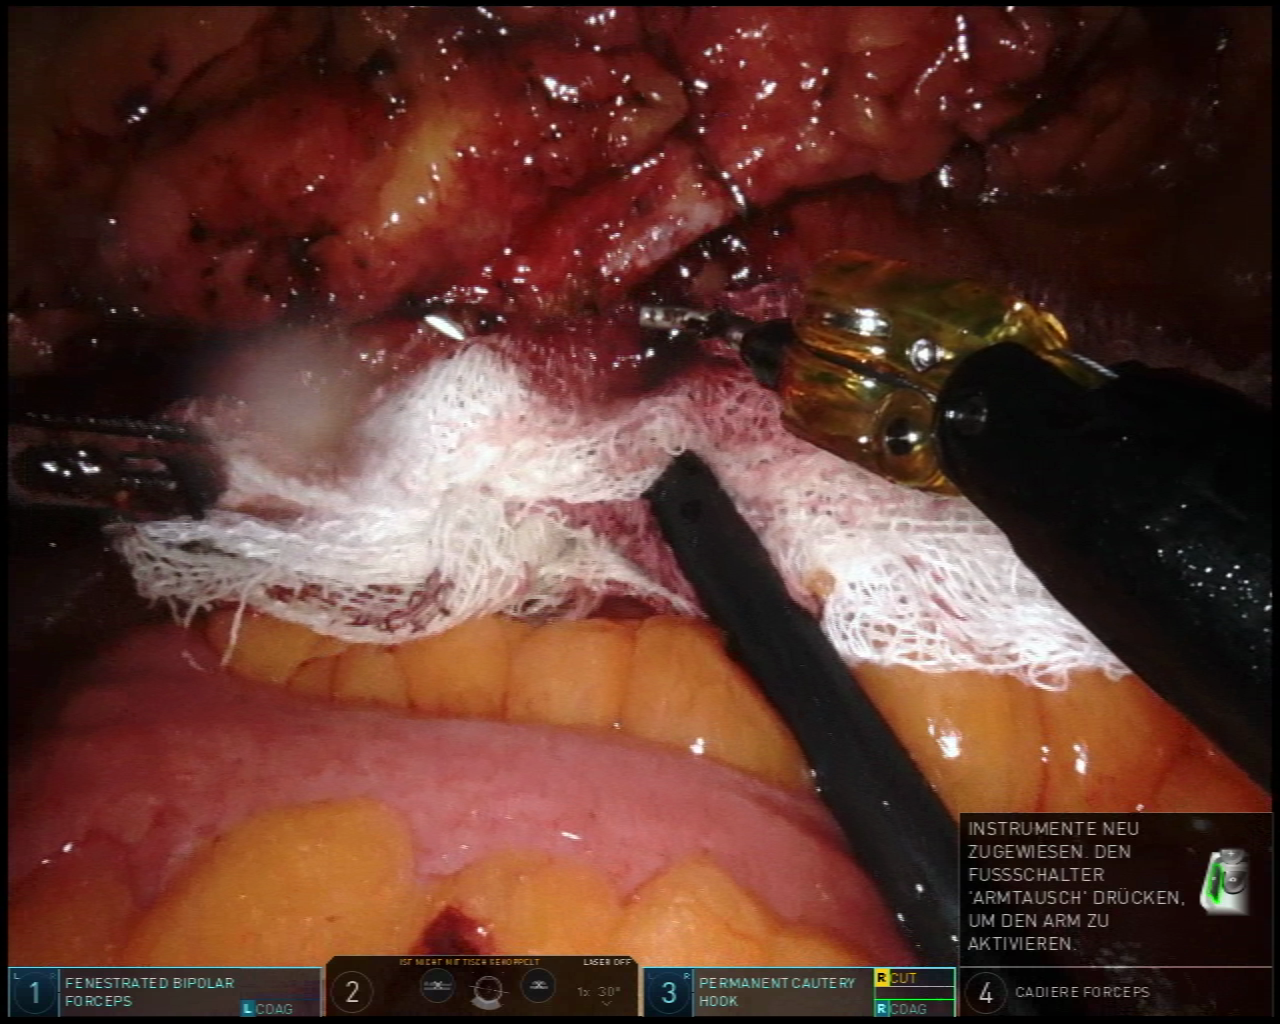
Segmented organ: inferior_mesenteric_artery
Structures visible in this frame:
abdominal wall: no
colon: yes
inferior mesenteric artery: yes
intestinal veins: no
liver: no
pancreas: no
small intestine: no
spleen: no
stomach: no
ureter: no
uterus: no
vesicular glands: no